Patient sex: M
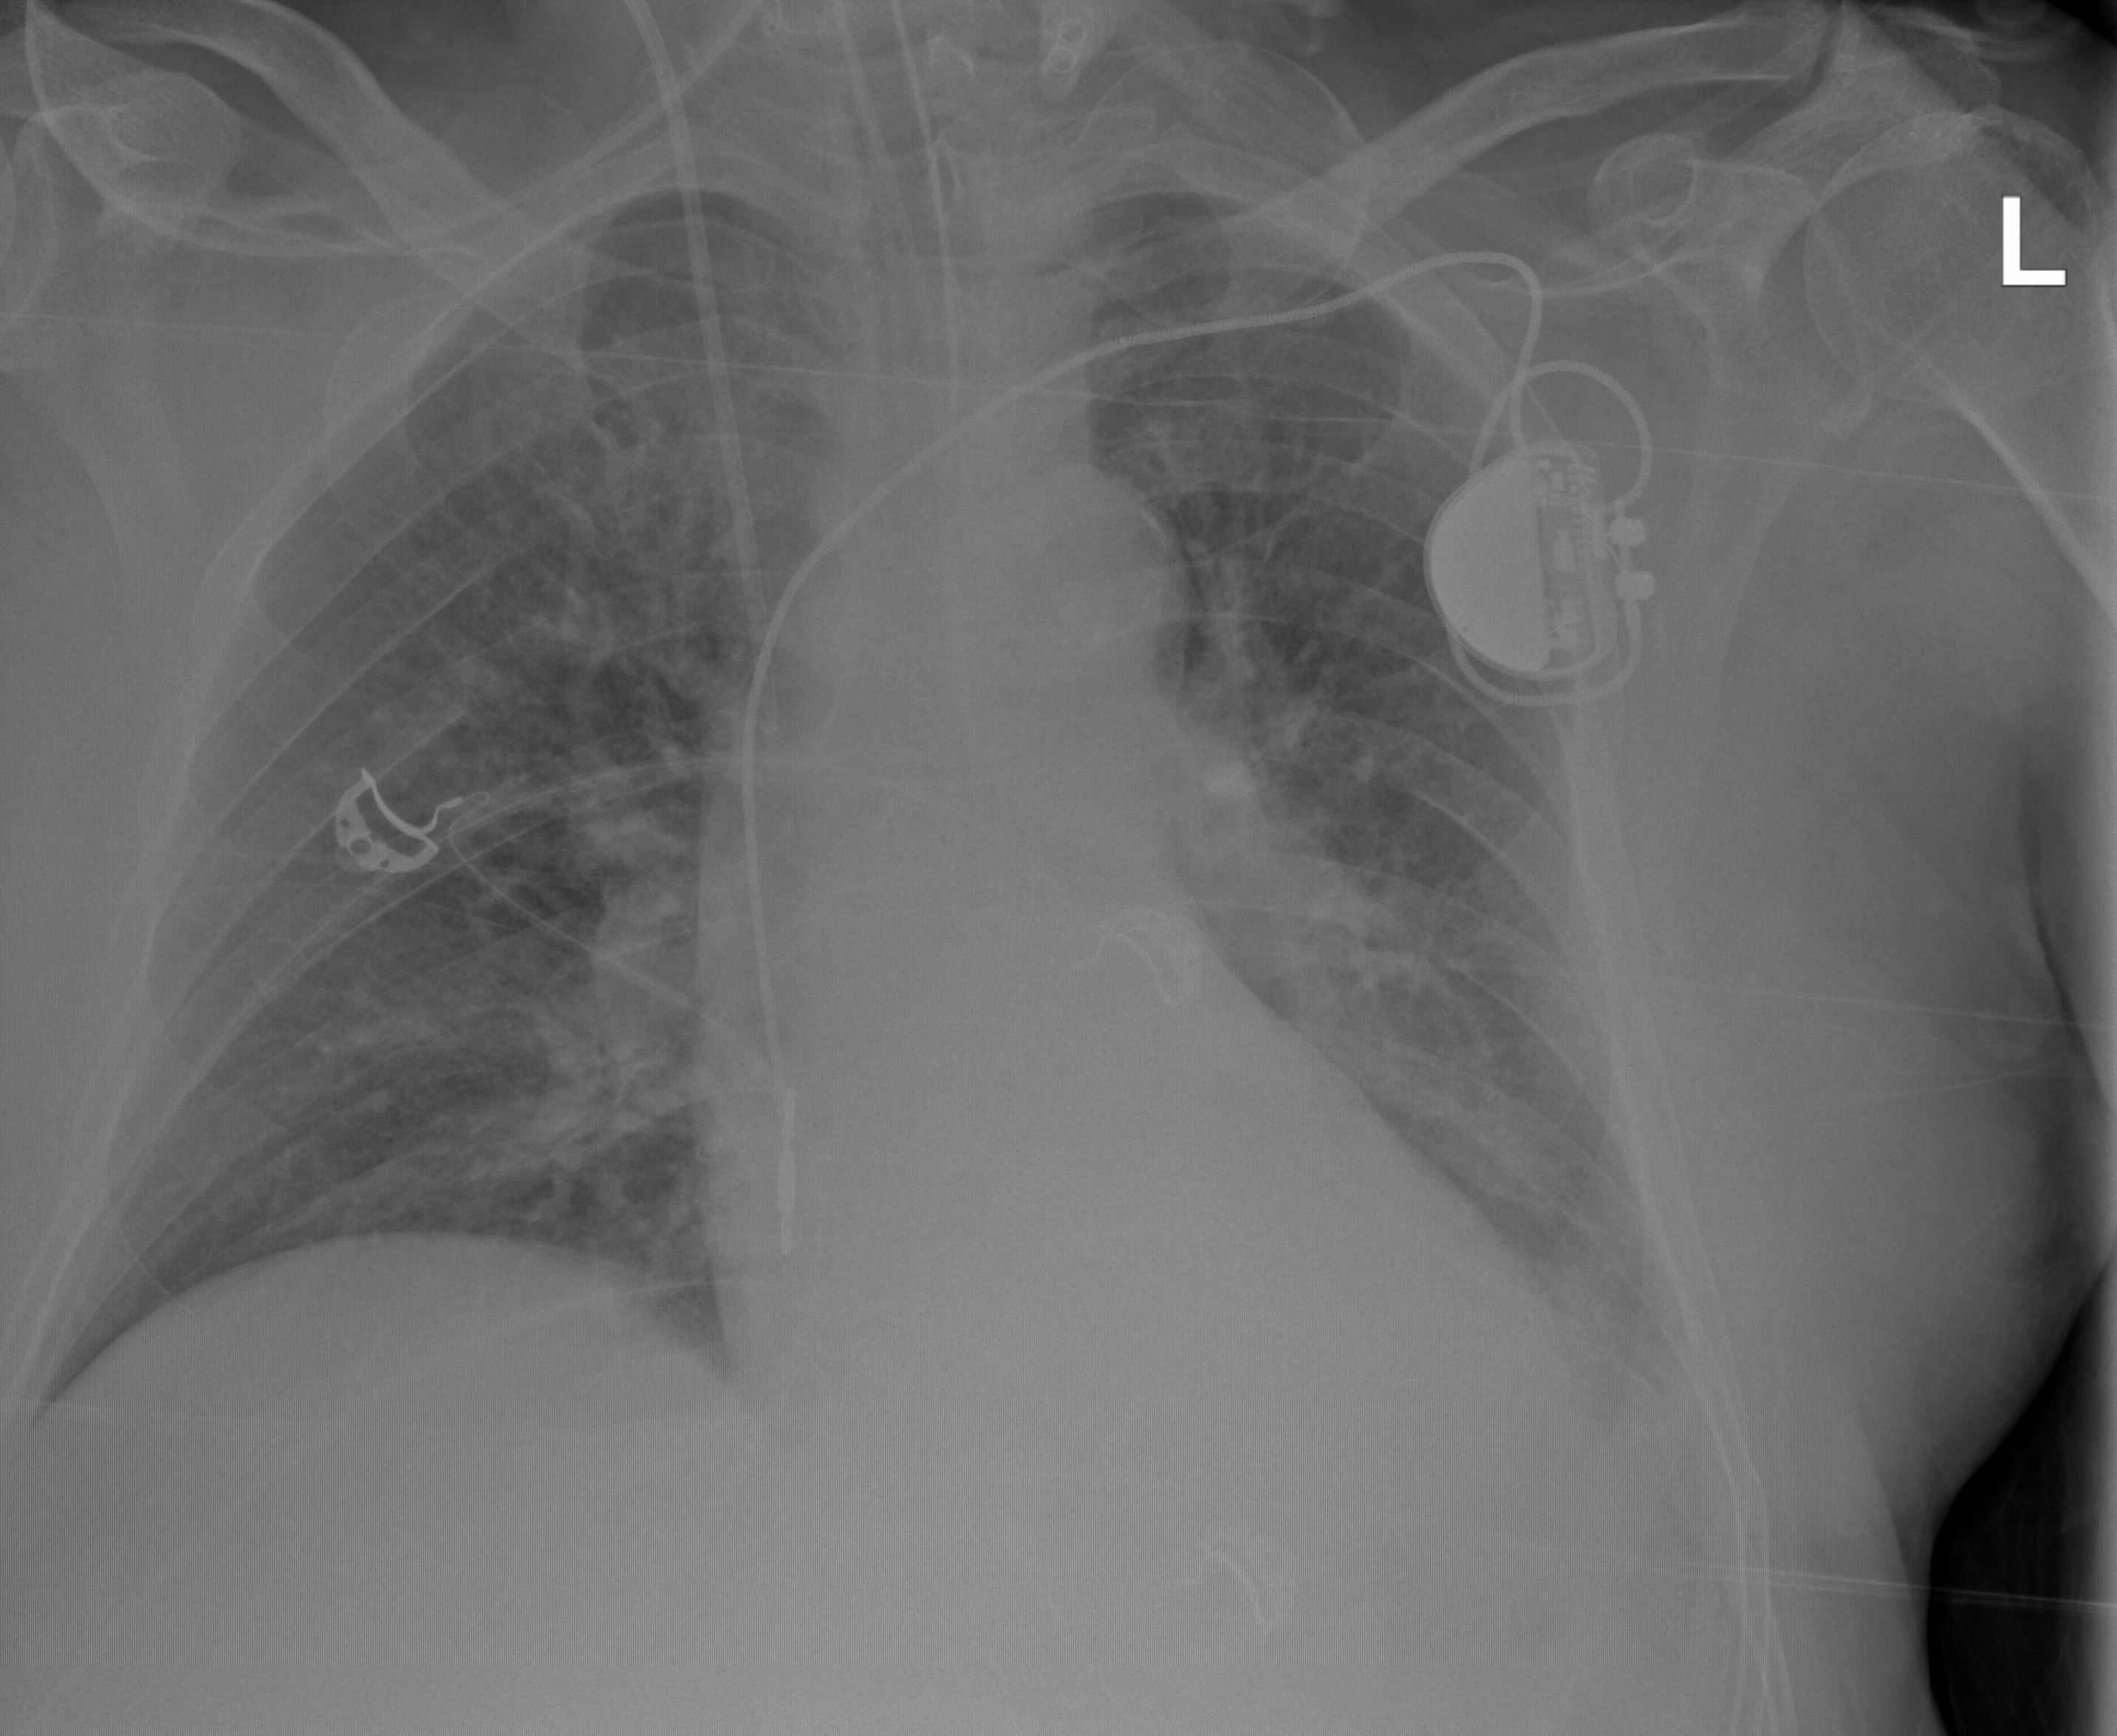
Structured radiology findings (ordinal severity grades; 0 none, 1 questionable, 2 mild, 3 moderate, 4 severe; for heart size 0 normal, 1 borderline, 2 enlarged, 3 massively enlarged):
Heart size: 0
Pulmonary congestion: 2
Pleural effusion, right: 0
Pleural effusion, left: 2
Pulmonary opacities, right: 1
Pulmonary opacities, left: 1
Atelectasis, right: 2
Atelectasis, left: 2